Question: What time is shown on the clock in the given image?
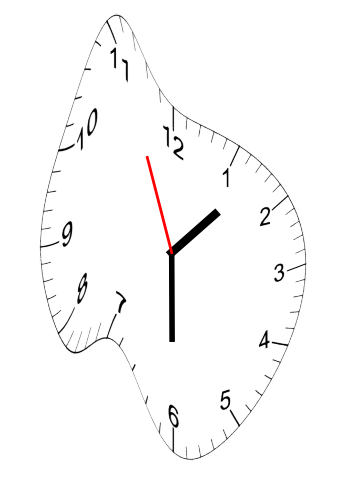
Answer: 01:29:56